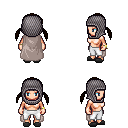
a pixel art fantasy rpg character, female body template, human, light skin, gray cape, white pants, brown twin-tailed hairstyle, chain hood, bracelets, gray slippers, four views (front, back, left, right), 2x2 character sprite sheet, small pixel art, hard edges, no anti-aliasing